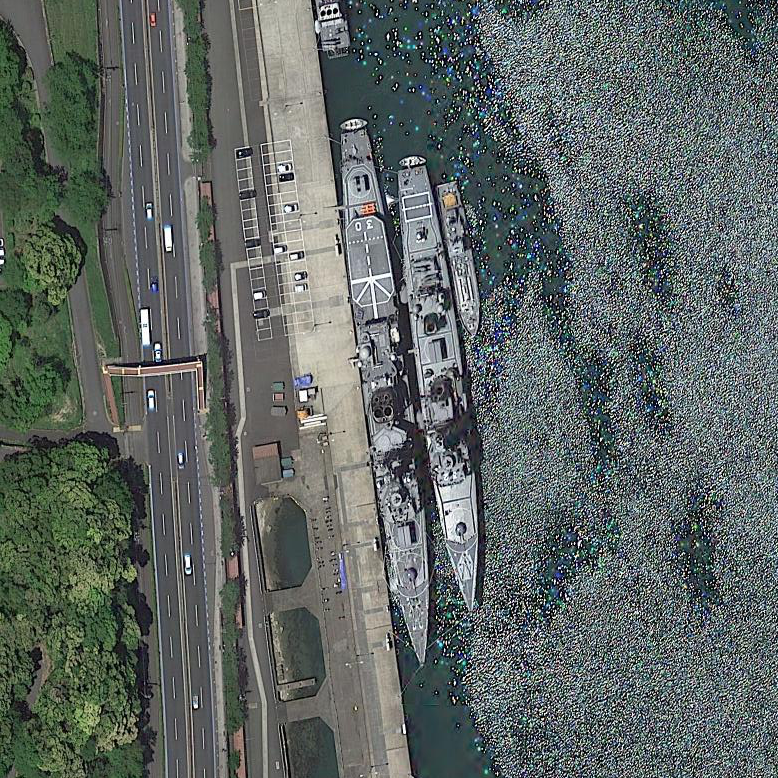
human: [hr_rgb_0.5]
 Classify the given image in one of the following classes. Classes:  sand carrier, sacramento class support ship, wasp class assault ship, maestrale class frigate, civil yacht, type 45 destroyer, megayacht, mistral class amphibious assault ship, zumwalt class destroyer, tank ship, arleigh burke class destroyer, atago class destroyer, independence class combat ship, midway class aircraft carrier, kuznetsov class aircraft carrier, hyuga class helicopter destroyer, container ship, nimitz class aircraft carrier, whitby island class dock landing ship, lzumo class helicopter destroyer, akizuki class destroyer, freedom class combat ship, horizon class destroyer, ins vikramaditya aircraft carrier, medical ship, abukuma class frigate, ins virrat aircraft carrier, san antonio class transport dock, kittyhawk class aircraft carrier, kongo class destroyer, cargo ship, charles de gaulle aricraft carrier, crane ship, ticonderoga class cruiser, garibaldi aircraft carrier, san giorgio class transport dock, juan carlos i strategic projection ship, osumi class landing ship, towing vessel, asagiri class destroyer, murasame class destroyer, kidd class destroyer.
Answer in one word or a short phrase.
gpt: Abukuma class frigate